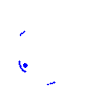
Particle: kaon